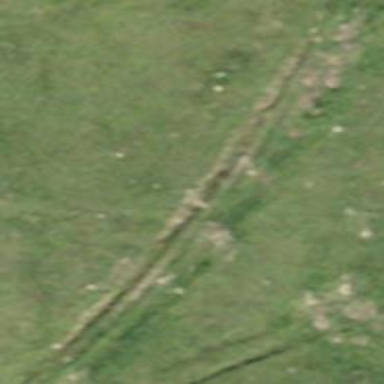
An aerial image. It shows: Gravel track with grade4 tracktype.